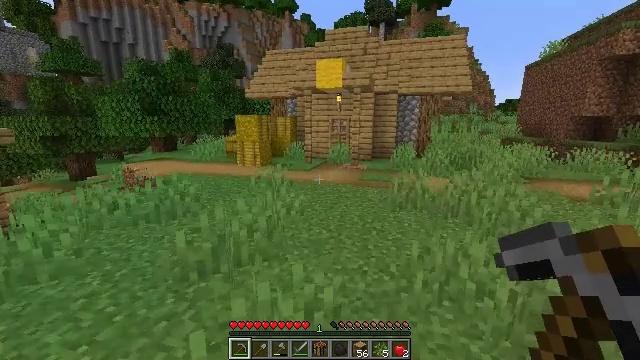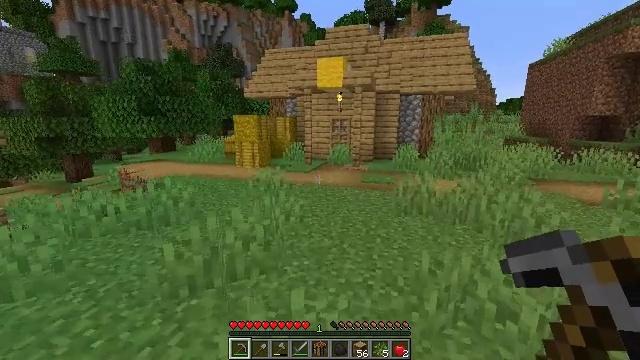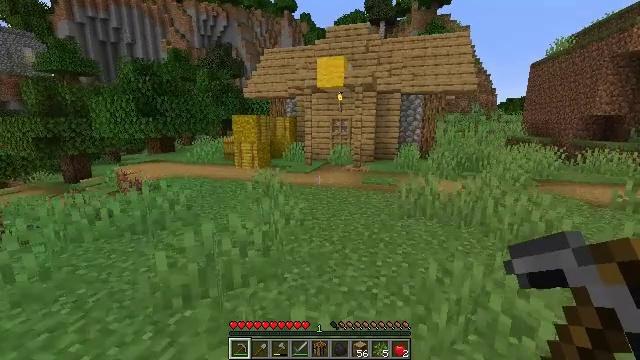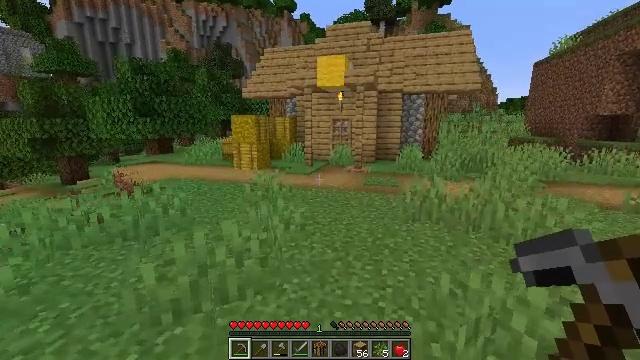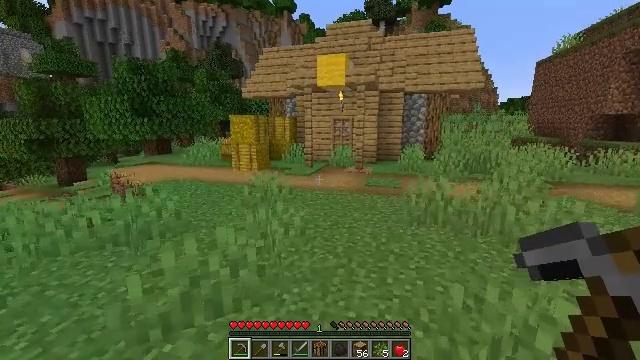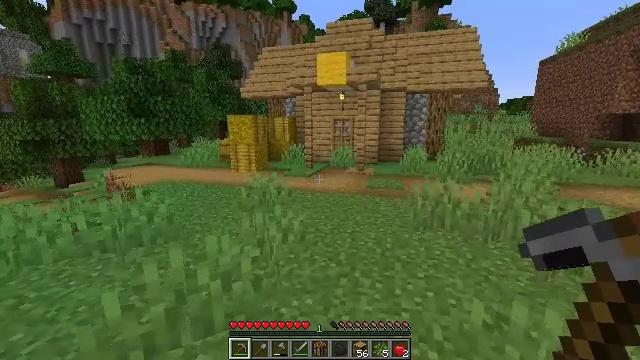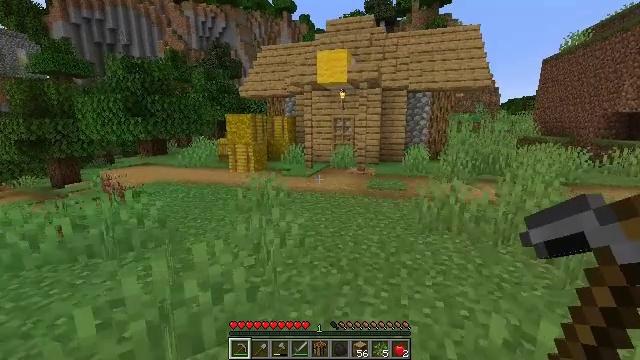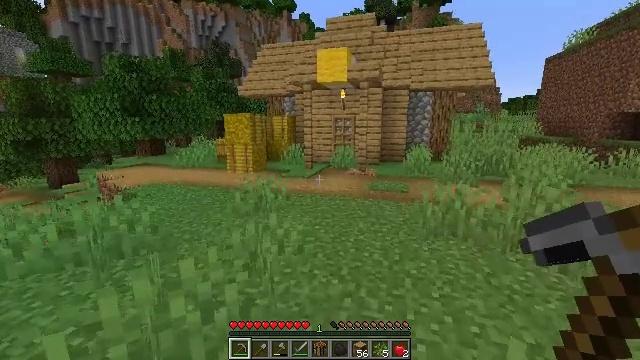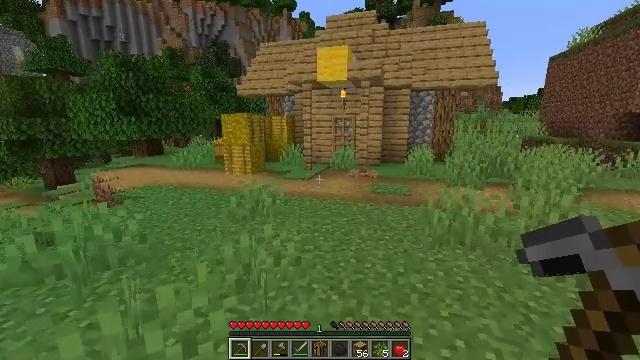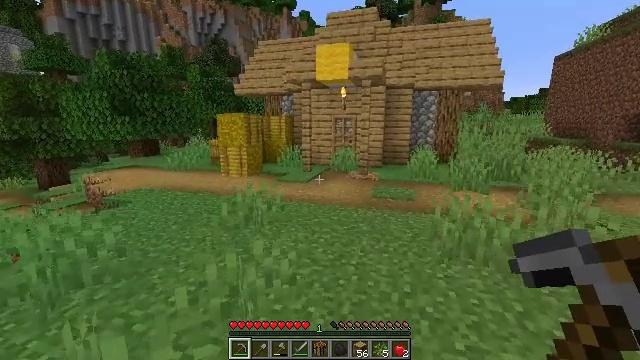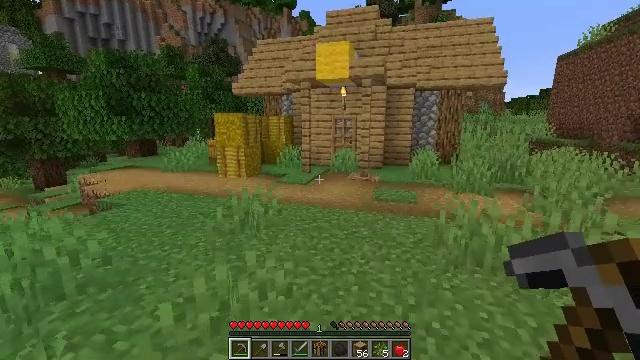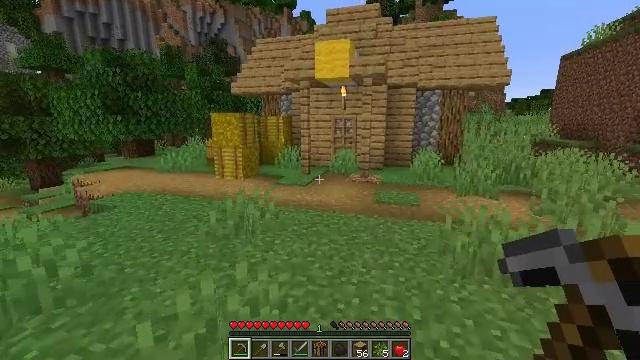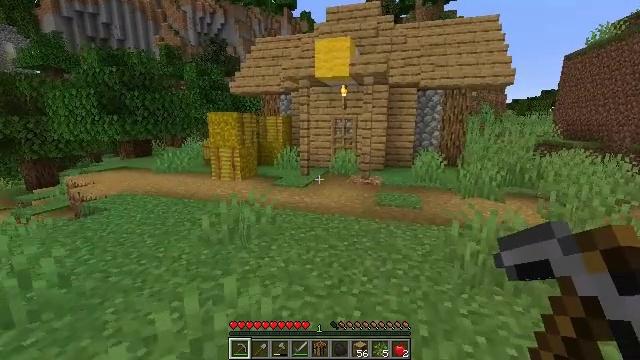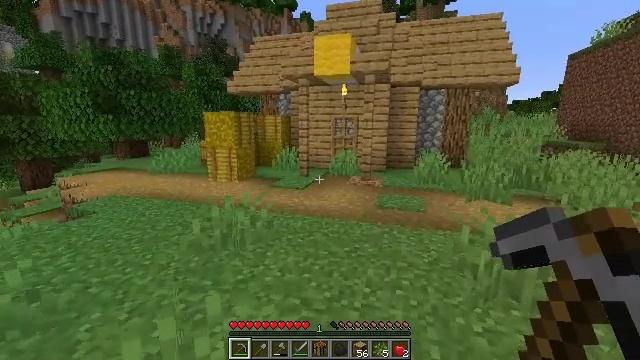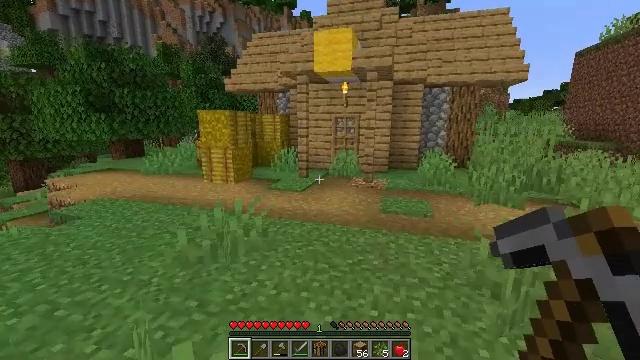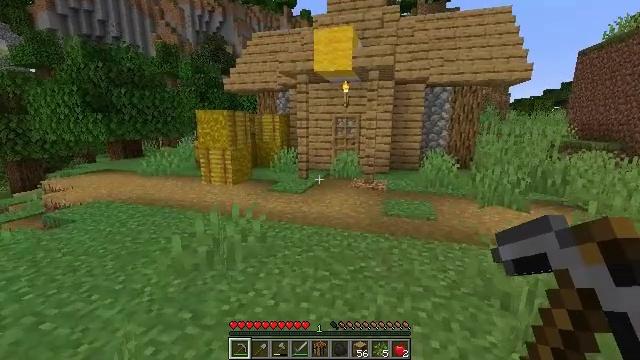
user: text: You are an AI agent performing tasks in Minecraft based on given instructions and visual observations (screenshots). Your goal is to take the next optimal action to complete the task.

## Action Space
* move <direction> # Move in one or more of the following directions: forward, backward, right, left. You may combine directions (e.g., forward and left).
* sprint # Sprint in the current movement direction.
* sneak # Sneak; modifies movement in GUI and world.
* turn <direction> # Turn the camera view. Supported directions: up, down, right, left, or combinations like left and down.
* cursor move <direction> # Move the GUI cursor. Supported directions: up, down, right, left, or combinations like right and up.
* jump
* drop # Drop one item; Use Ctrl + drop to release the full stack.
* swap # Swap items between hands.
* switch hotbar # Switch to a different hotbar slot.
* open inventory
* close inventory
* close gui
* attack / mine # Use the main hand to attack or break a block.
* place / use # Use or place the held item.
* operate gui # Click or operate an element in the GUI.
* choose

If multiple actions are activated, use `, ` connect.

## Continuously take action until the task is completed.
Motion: motion action
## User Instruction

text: Harvest hay blocks from the village.
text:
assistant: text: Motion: move forward
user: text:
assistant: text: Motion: move forward
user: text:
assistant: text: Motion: move forward
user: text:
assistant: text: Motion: move forward
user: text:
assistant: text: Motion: move forward
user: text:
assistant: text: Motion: move forward
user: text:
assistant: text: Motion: move forward
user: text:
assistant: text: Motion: move forward
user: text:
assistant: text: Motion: move forward
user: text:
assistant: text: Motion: move forward
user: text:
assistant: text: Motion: move forward
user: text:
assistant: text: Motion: move forward
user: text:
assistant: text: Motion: move forward
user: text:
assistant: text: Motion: move forward
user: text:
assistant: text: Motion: move forward
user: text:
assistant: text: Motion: move forward
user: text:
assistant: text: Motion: move forward
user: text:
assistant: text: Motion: move forward
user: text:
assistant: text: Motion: move forward
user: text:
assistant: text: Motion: move forward
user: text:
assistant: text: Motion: move forward
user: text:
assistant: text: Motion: move forward
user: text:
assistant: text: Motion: move forward
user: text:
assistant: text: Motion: move forward
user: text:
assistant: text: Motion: move forward
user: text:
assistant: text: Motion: move forward
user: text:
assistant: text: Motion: move forward
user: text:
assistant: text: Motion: move forward
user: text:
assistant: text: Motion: move forward
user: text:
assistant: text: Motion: move forward